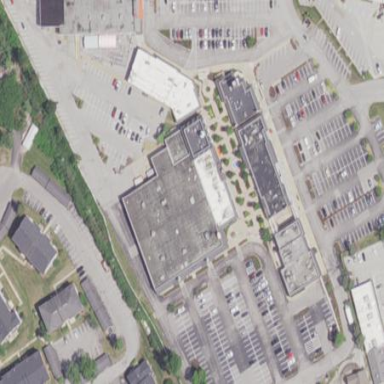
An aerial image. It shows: Retail area.